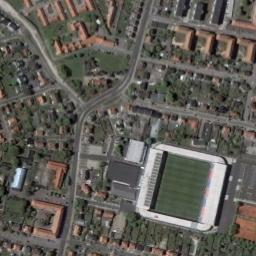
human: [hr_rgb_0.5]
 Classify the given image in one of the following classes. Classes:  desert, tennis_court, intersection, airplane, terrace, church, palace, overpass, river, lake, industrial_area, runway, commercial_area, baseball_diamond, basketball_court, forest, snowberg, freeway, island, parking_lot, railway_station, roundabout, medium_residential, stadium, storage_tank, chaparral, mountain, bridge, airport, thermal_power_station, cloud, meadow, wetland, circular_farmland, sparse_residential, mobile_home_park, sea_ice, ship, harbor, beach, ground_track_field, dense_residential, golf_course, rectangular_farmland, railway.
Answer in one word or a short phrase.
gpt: stadium